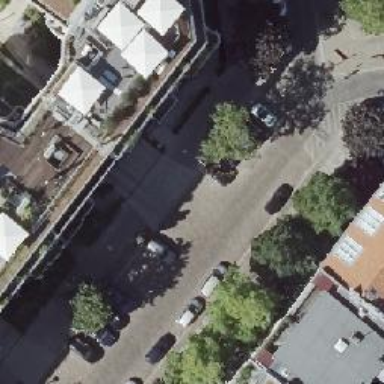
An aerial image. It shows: Residential road with separate sidewalks. There are parallel parking lanes on the right side and perpendicular parking lanes on the left side. Both parking lanes are on-street.